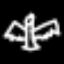
Label: angel